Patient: sex M, age 65
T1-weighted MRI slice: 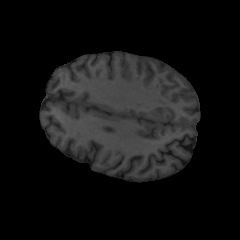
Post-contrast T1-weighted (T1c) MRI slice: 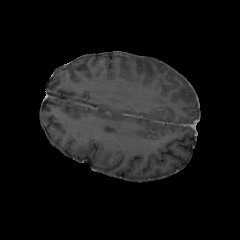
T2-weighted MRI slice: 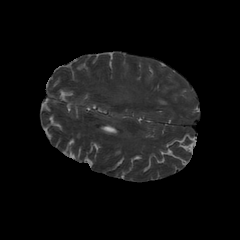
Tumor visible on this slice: yes
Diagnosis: Glioblastoma, IDH-wildtype
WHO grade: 4